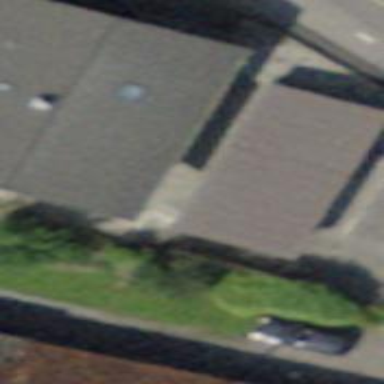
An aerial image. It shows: View of roof of building.